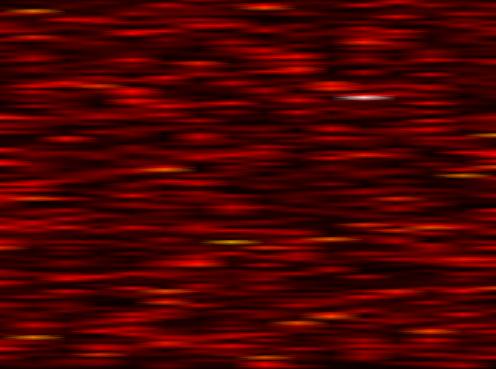
Label: OFDM